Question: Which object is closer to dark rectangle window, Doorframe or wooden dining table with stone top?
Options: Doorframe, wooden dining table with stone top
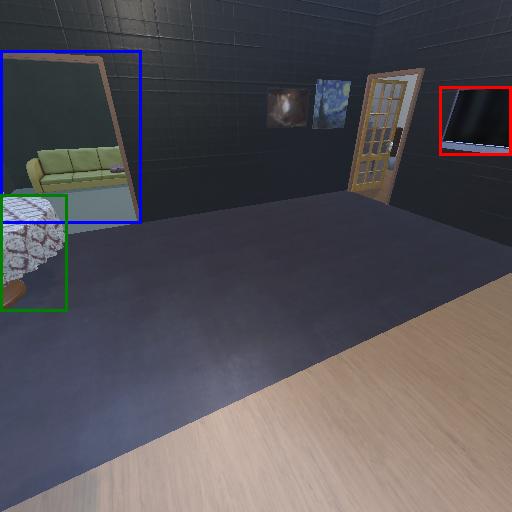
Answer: Doorframe